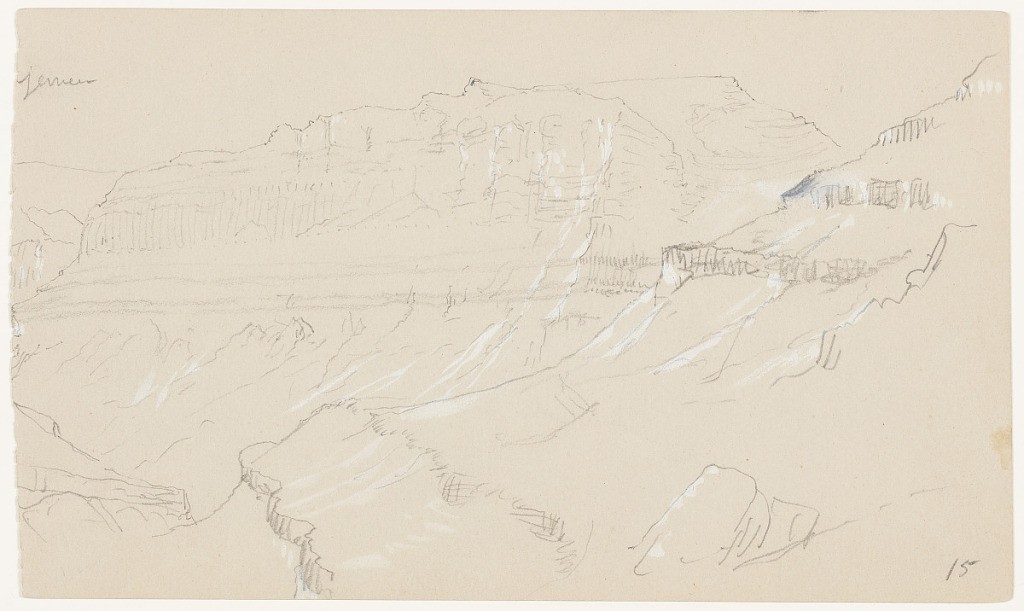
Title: Canyon Panorama, Part Two, El Yemen Valley, Palestine (Israel)
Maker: Frederic Edwin Church, American, 1826–1900
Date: February 20, 1868
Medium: Graphite and white gouache on gray wove paper; verso: graphite and gouache
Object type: Drawing
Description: Landscape study showing the second half of a panoramic view of a canyon in the valley known to Church as El Yemen in southern Israel. A rugged mountainside in foreground, periodically interrupted by cliffs, descends from upper right to lower left. In middle distance beyond, a massive, precipitous, table mountain is visible. It long, sheer cliff face extends across the composition. Rock strata visible in cliffs thoughout.

Verso: Loose landscape sketch of a sloping mountainside in the desert canyon in present-day southern Israel known to Church as El Yemen. The rocky slope descends diagonally from upper left to lower right, with rocks and bluffs throughout. Beyond, in middle distance and background, rugged topography of the nearby mountains extends to the horizon. Likely first half a panoramic view.